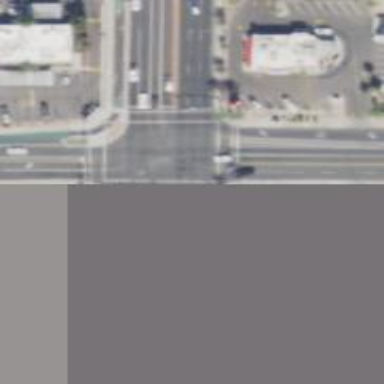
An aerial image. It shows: Solid stop line on the road marking.